Question:  ...Screenshot of my abomination
jsFiddle: <URL>
It was looking fine, until I needed to change the fieldset size: and since I was using position:relative for literally every element on the page, changing the fieldset screwed everything up, bad. Forgive me but I'm pretty new to CSS and I know I'm using wayyy too much code.
So, as you can see in the imgur, it looks like hell now. What's the quickest way to fix this? I know it probably has to do with floats and margin:left and margin: right, but could someone provide some insight before I go bananas?
Any input is appreciated, cheers.
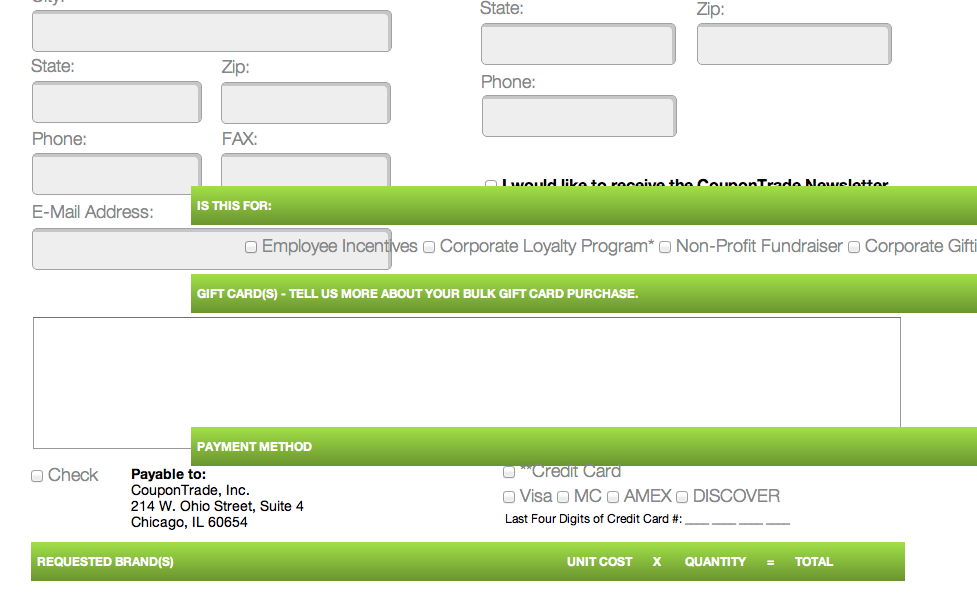
Answer: Easy fix:
You need to use proper div sectioning, that is, make each section a div and then place elements inside each div, otherwise it becomes a clusterfuck. You also need to list your elements in your css file by order of appearance in the html, otherwise it's painful to look for things...
Don't use massive amounts of '<br>', use padding and margin css rules instead
Yes, you may use position:relative, but since you asked for advice, I am strongly against it, it takes longer to build, longer to update, longer to fix, etc. Use sections, floats and keep it simple, Simple is your friend.
I also suggest strongly against using 'fieldset', use '<form>' instead, its a major html/css breaker imo.
Here's a chopped up example after cleaning/tweaking the code considerably. There's still a thousand ways left to clean and refine it but at least now it looks more like what I suppose you wanted:
<URL>